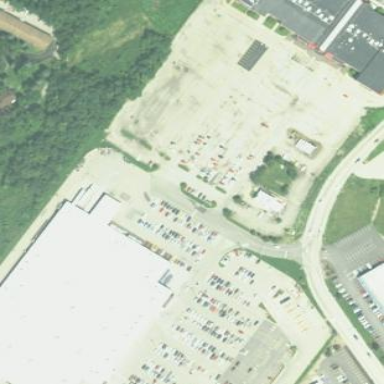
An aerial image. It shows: Retail area.